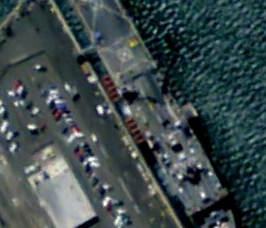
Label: combat